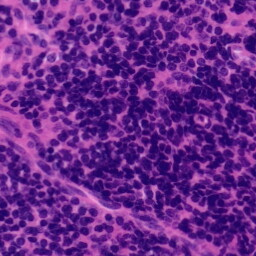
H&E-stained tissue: Tonsil